Field crop: maize
Growth stage: 2
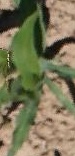
Species: maize